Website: bh-photo
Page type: cross-sells
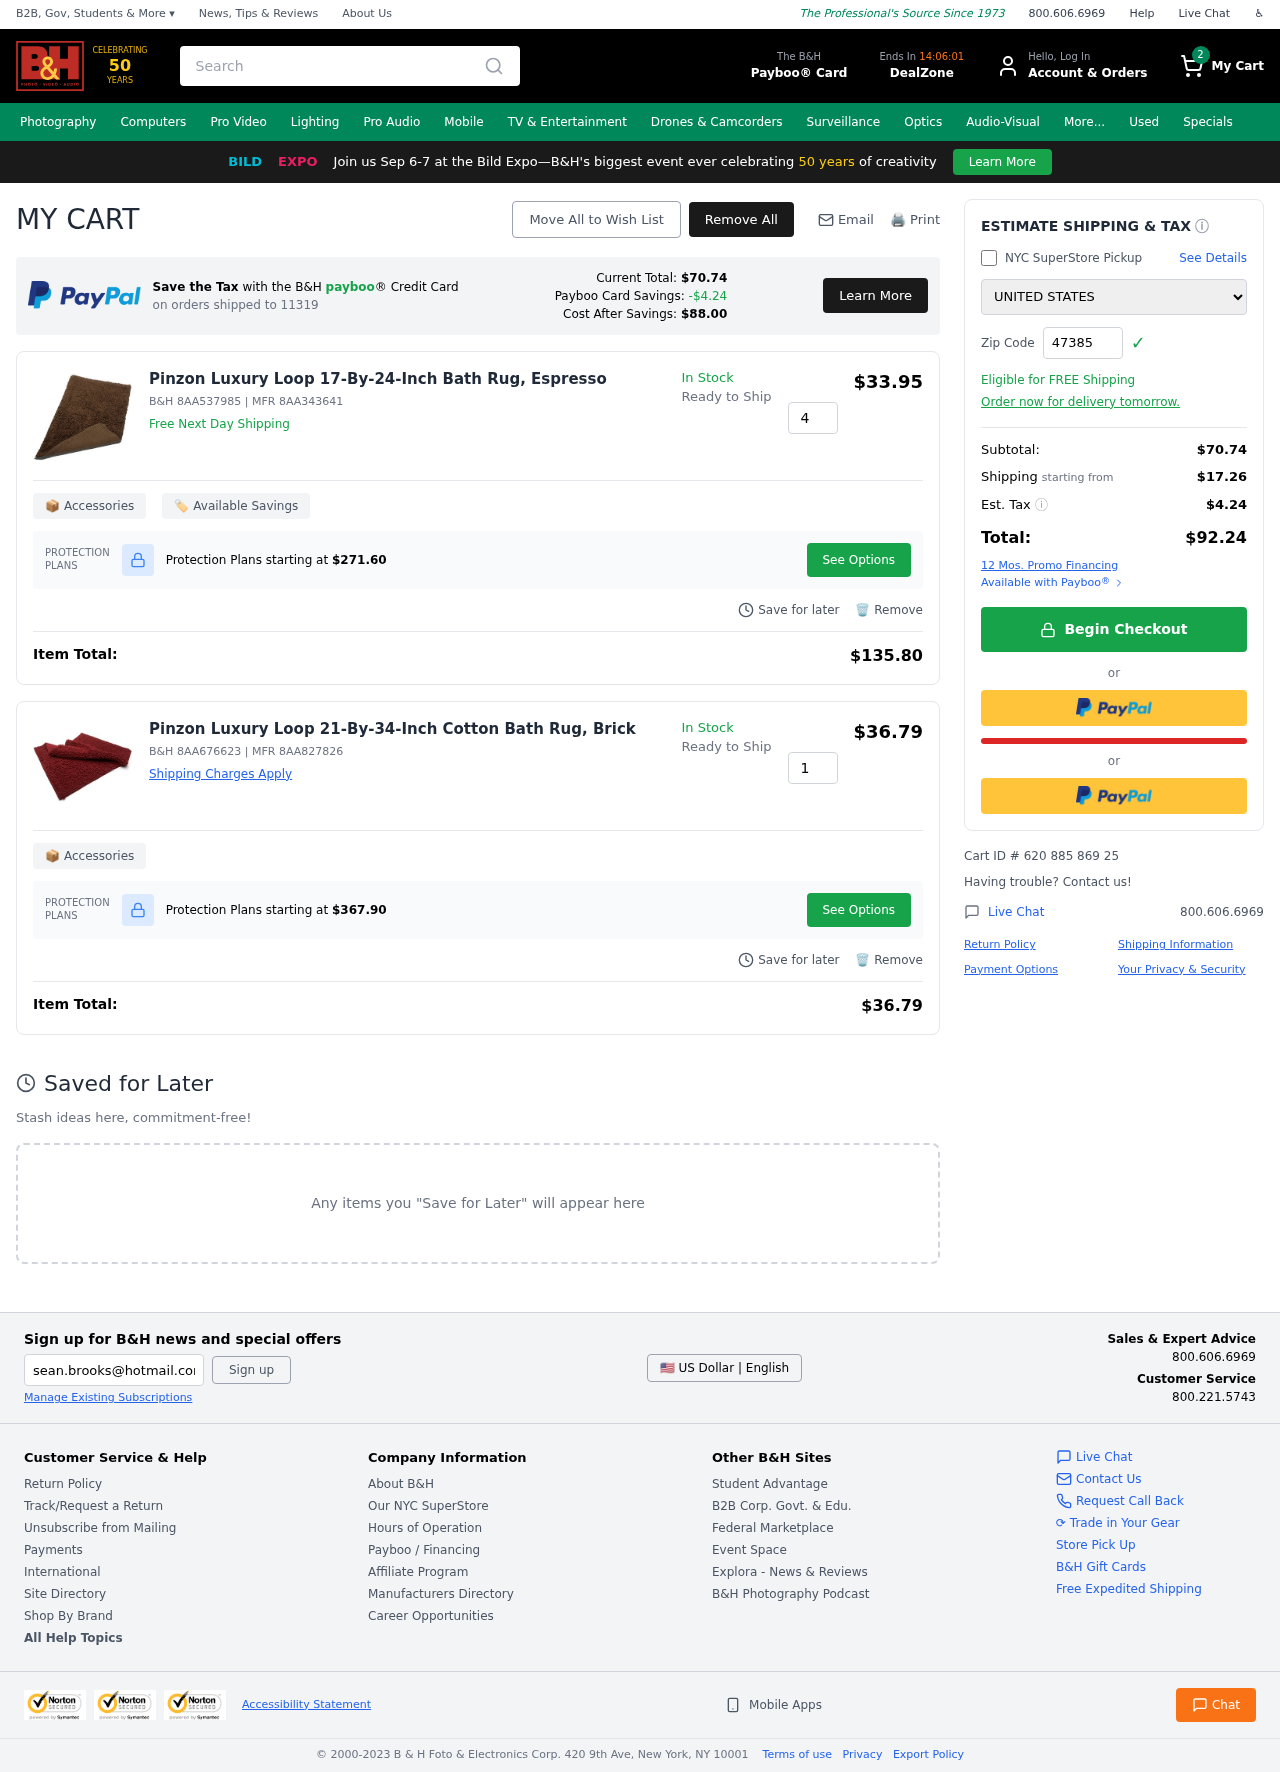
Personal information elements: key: PII_COUNTRY
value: United States
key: PII_POSTCODE
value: on orders shipped to 11319
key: PII_POSTCODE2
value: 47385
Product elements: key: PRODUCT1_NAME
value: Pinzon Luxury Loop 17-By-24-Inch Bath Rug, Espresso
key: PRODUCT1_PRICE
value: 33.95
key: PRODUCT1_QUANTITY
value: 4
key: PRODUCT2_NAME
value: Pinzon Luxury Loop 21-By-34-Inch Cotton Bath Rug, Brick
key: PRODUCT2_PRICE
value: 36.79
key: PRODUCT2_QUANTITY
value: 1
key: PRODUCT1_SKU
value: B&H 8AA537985
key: PRODUCT1_MFR
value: MFR 8AA343641
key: PRODUCT1_PROTECTION_PRICE
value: $271.60
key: PRODUCT1_ITEM_TOTAL
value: $135.80
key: PRODUCT2_SKU
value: B&H 8AA676623
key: PRODUCT2_MFR
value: MFR 8AA827826
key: PRODUCT2_PROTECTION_PRICE
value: $367.90
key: PRODUCT2_ITEM_TOTAL
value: $36.79
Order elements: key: ORDER_NUM_ITEMS
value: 2
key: PAYBOO_CURRENT_TOTAL
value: $70.74
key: ORDER_SUBTOTAL
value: $70.74
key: ORDER_SHIPPING_COST
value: $17.26
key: ORDER_TAX
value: $4.24
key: ORDER_TOTAL
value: $92.24
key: ORDER_ID
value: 620 885 869 25
Search elements: key: HEADER_SEARCH
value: Search
Other elements: key: PAYBOO_SAVINGS
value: -$4.24
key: PAYBOO_COST_AFTER_SAVINGS
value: $88.00